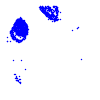
Particle: electron